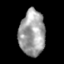
Tissue: skin
Cell type: Epithelial cells
Senescence score: 0.9085
Nuclear area (px): 1152
Mean DAPI intensity: 159.304